Aerial crown-view tile of a tropical tree (Barro Colorado Island, Panama), acquired 20241112:
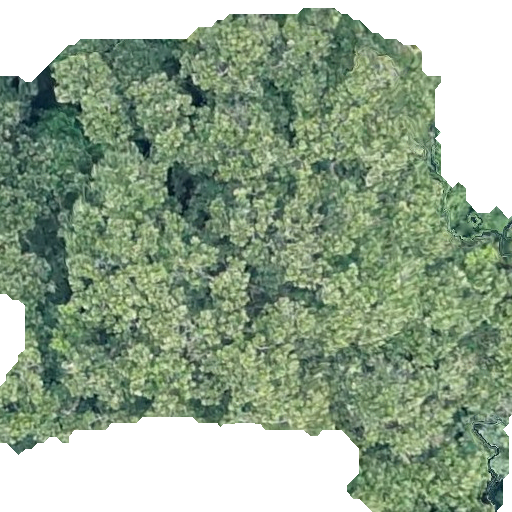
Species: Anacardium excelsum
GBIF accepted scientific name: Anacardium excelsum
Crown area: 352.081 m²